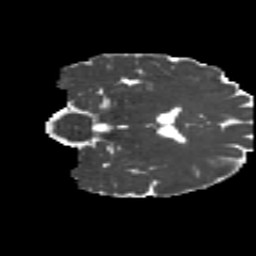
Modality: MD
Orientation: coronal
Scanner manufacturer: siemens
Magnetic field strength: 3 T
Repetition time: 4.16 s
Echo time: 0.0806 s